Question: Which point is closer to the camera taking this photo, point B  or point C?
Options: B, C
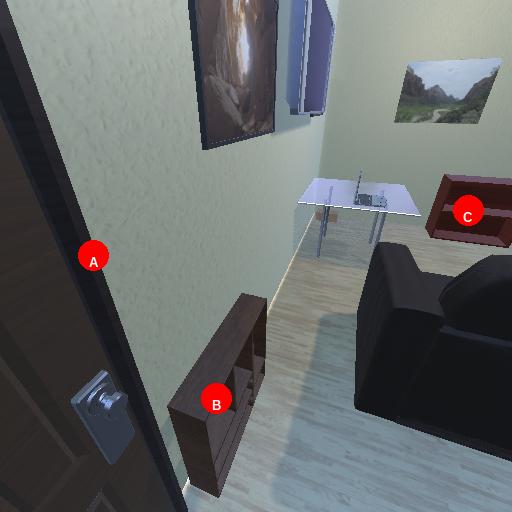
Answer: B